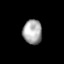
Tissue: skin
Cell type: Epithelial cells
Senescence score: 0.2692
Nuclear area (px): 457
Mean DAPI intensity: 167.573